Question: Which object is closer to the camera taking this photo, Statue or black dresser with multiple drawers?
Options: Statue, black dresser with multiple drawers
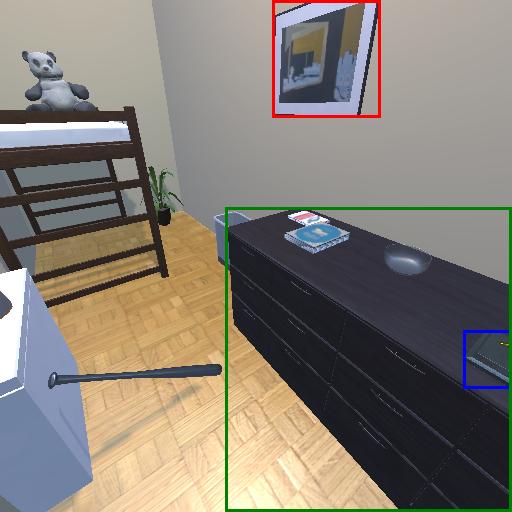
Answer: Statue